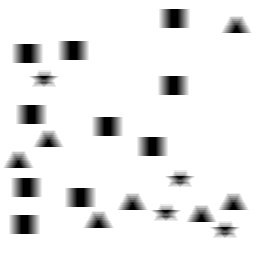
Squares: 10
Triangles: 7
Stars: 4
Total shapes: 21